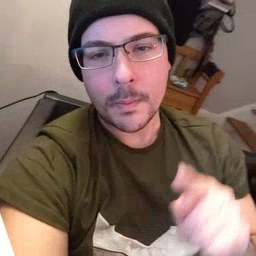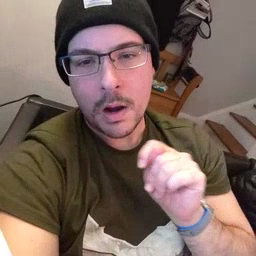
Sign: potty